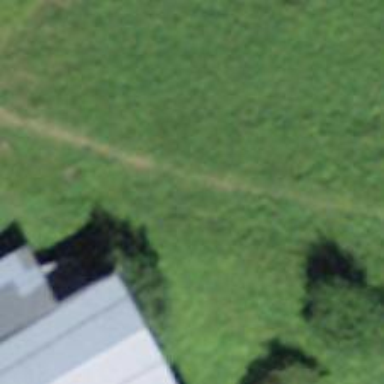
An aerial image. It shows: Path.